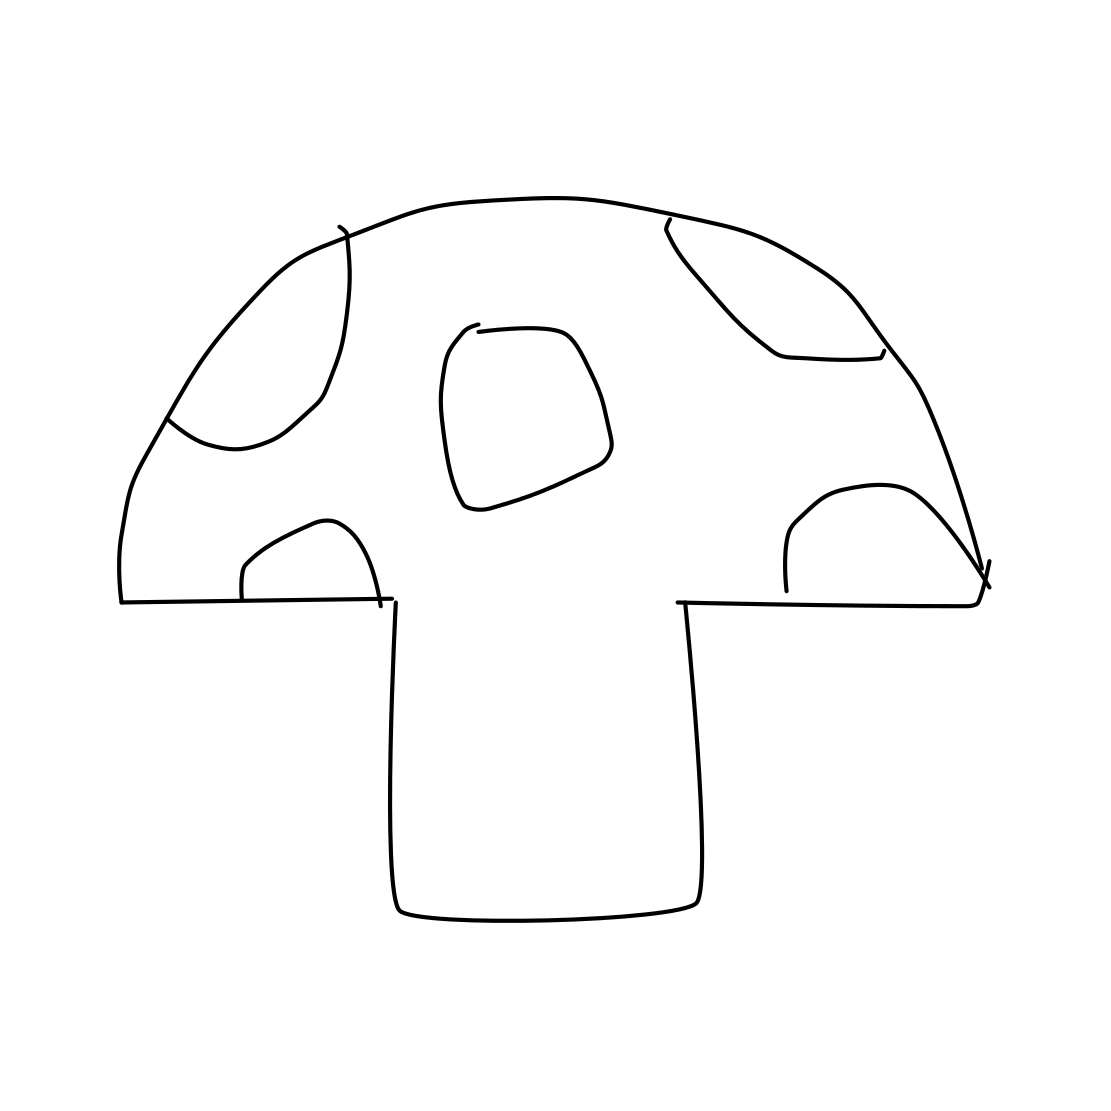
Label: mushroom